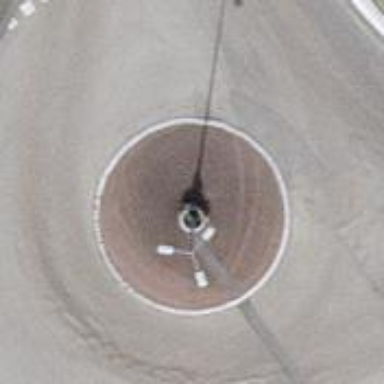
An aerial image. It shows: Roundabout on residential road with asphalt surface.